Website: bh-photo
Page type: address-validator
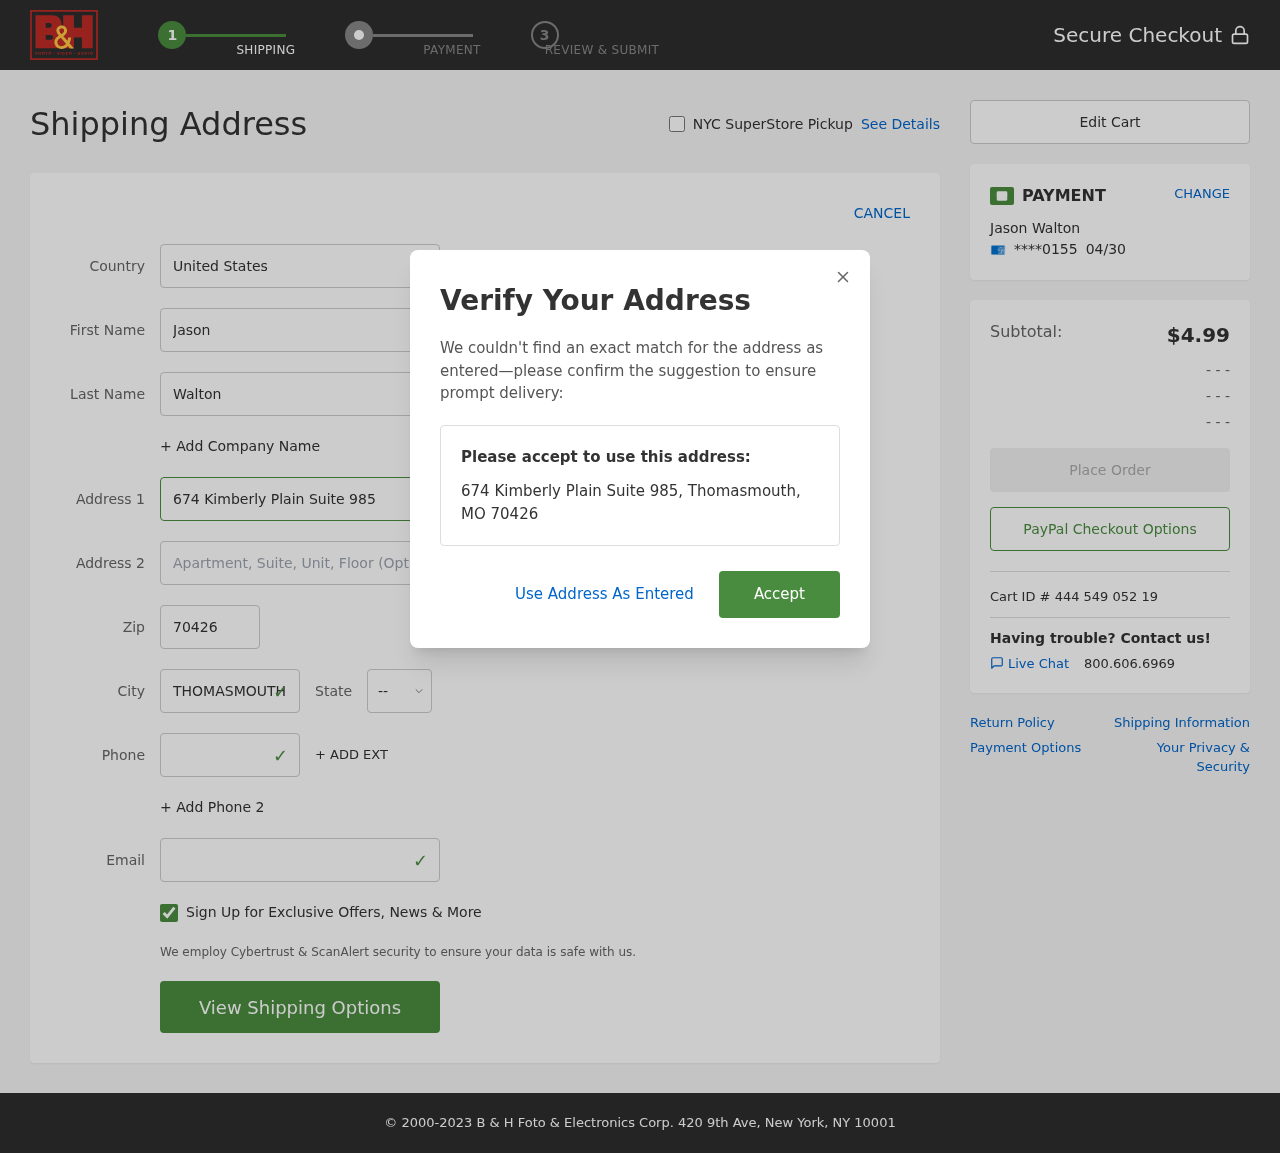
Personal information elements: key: PII_CARD_EXPIRY
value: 04/30
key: PII_CARD_LAST4
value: ****0155
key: PII_CITY
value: Thomasmouth
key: PII_COUNTRY
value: United States
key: PII_EMAIL
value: jason.walton@yahoo.com
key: PII_FIRSTNAME
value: Jason
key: PII_FULLNAME
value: Jason Walton
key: PII_LASTNAME
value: Walton
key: PII_PHONE
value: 4529187743
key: PII_POSTCODE
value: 70426
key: PII_STATE_ABBR
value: MO
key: PII_STREET
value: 674 Kimberly Plain Suite 985
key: PII_CITY_STATE_ZIP
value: Thomasmouth, MO 70426
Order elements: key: ORDER_SUBTOTAL
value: $4.99
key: ORDER_ID
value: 444 549 052 19